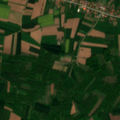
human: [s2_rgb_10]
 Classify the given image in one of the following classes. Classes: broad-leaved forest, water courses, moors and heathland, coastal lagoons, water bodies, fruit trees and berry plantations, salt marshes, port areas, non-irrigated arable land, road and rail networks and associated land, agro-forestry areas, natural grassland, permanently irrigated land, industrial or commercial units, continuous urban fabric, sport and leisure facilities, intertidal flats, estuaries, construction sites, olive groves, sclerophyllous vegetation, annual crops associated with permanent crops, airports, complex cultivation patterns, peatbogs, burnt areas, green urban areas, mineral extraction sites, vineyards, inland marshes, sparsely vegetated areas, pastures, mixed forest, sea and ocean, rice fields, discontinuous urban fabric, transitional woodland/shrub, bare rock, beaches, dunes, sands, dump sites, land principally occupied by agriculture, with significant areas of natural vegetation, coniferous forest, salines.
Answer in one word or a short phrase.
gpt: discontinuous urban fabric, non-irrigated arable land, complex cultivation patterns, land principally occupied by agriculture, with significant areas of natural vegetation, broad-leaved forest